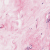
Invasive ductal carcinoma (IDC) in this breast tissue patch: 0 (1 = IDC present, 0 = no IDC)